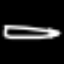
Label: pencil